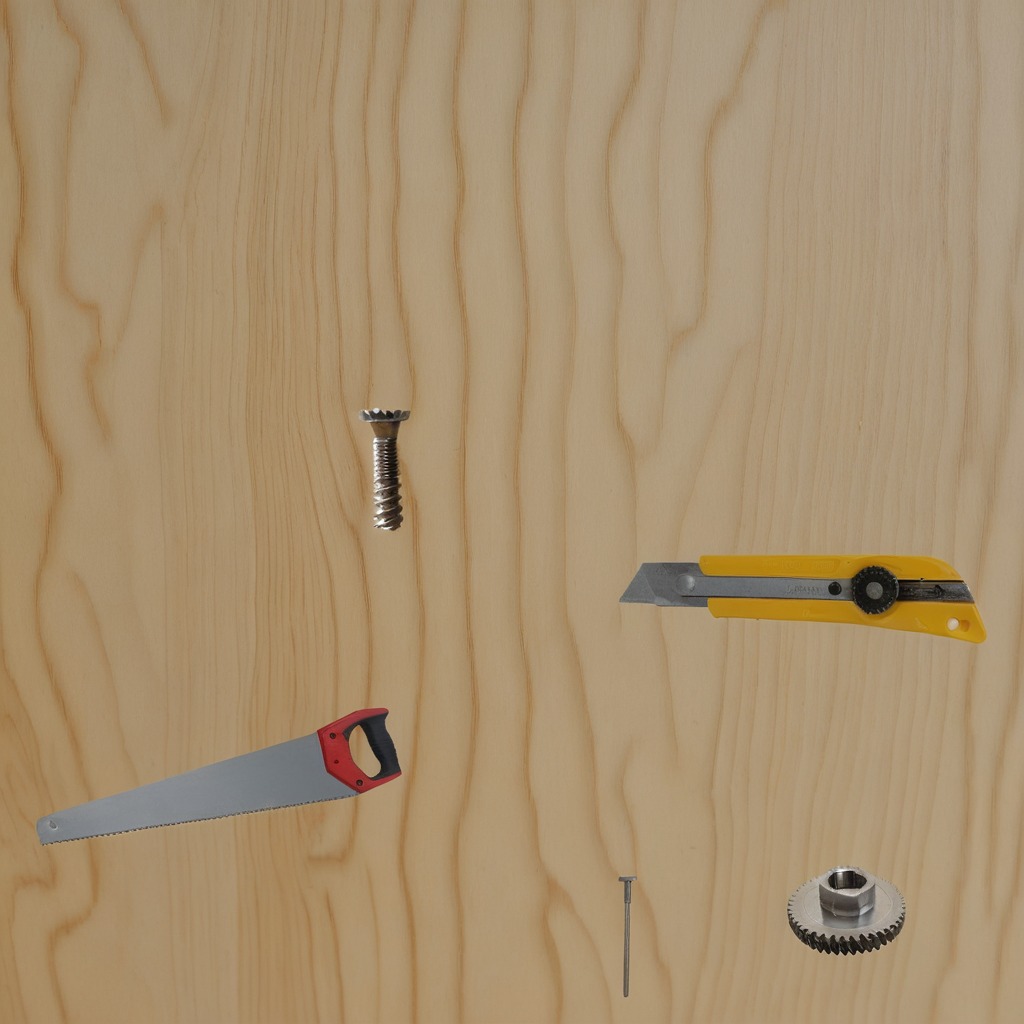
A steel gear with teeth, a utility knife, a metal machine screw, an iron nail, and a handheld metal saw are lying on the plywood surface in a paint workshop.